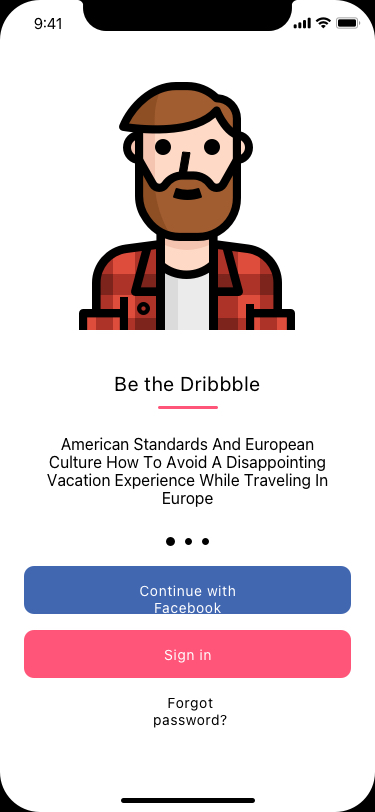
Text in this UI design:
Be the Dribbble
American Standards And European Culture How To Avoid A Disappointing Vacation Experience While Traveling In Europe
Forgot password?